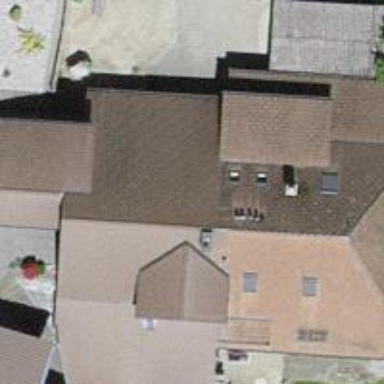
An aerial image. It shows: Residential building.